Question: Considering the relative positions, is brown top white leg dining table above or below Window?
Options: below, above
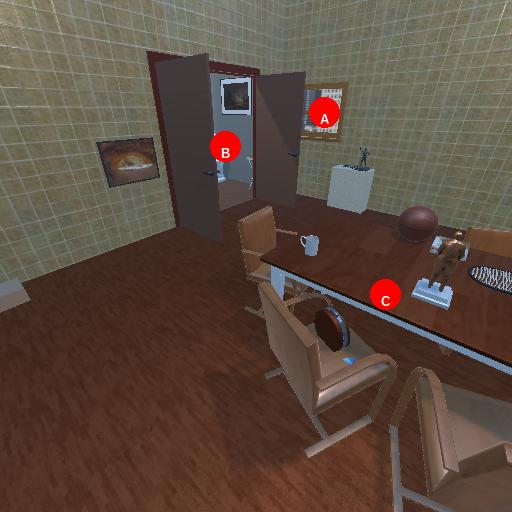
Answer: below